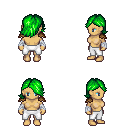
a pixel art fantasy rpg character, female body template, human, tanned skin, leather shoulder armor, white pants, green swoop hairstyle, white cloth bandages, four views (front, back, left, right), 2x2 character sprite sheet, small pixel art, hard edges, no anti-aliasing